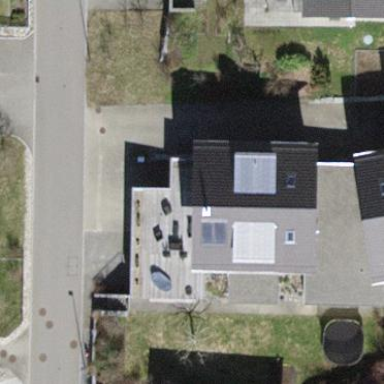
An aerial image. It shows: Detached building with tile roof.